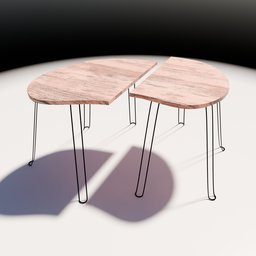
Label: furniture